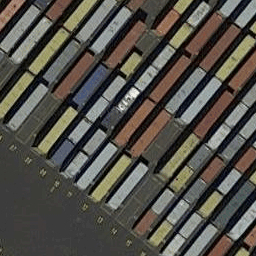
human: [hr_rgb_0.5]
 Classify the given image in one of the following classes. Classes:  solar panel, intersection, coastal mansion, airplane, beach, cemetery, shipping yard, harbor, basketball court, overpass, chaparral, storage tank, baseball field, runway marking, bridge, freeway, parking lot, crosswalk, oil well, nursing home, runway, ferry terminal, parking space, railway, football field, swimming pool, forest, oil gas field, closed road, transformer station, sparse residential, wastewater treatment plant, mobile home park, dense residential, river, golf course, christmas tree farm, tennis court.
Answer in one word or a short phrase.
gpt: shipping yard